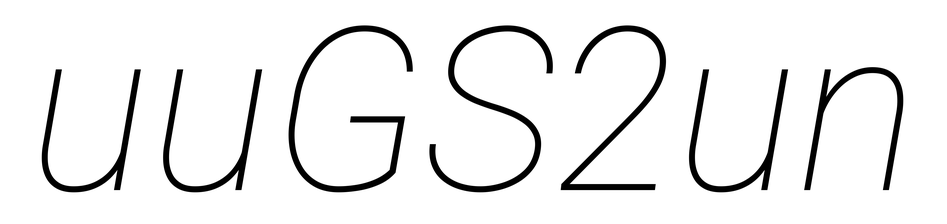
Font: Roboto-Italic_Thin_Italic